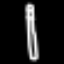
Label: pencil